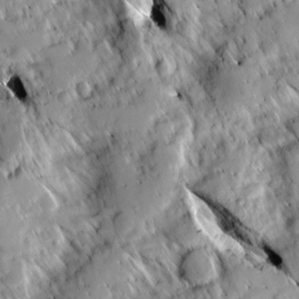
Label: non_frost